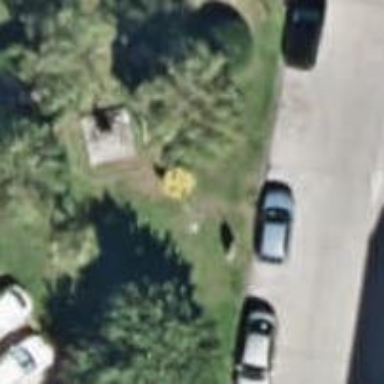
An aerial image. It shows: Wayside cross with historic significance.